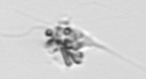
Label: detritus